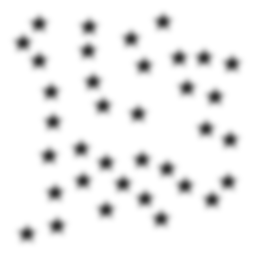
Squares: 0
Triangles: 0
Stars: 36
Total shapes: 36